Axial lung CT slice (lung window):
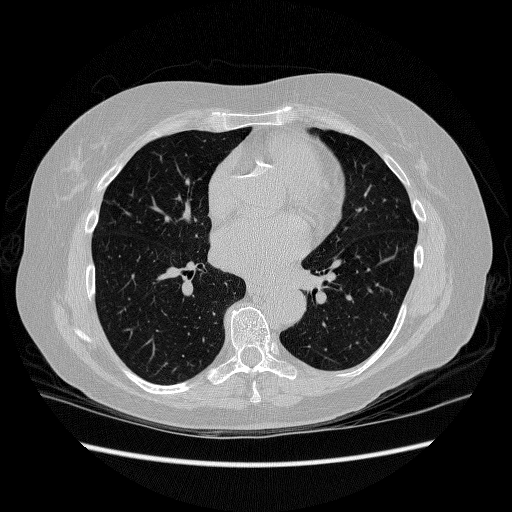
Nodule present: no